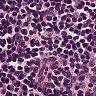
Metastatic tissue present: no